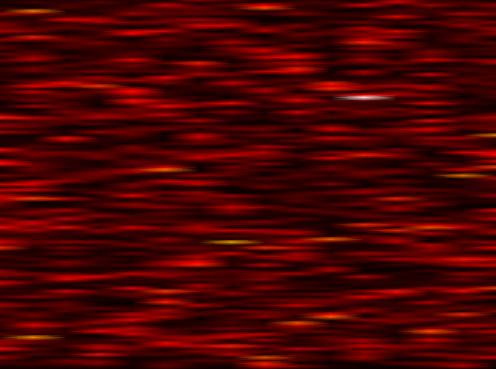
Label: FOFDM